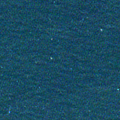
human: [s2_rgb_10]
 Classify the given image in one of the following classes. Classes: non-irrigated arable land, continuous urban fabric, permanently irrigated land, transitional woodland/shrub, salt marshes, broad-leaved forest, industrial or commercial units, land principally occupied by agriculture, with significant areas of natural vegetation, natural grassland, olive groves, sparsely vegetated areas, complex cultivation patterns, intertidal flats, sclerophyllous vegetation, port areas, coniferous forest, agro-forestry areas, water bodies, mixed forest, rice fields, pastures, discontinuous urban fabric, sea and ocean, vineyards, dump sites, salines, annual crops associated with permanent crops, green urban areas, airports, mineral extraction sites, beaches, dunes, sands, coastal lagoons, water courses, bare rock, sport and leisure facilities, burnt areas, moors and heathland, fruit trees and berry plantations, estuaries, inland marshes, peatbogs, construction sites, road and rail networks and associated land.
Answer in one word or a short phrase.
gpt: sea and ocean